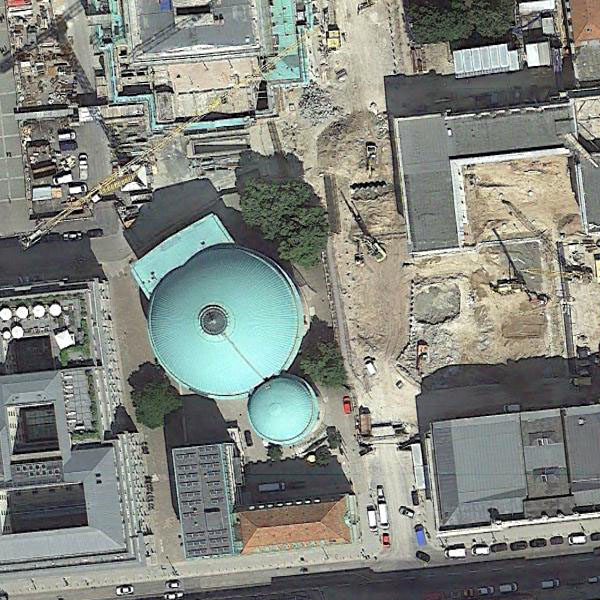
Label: Church